Aerial crown-view tile of a tropical tree (Barro Colorado Island, Panama), acquired 20250616:
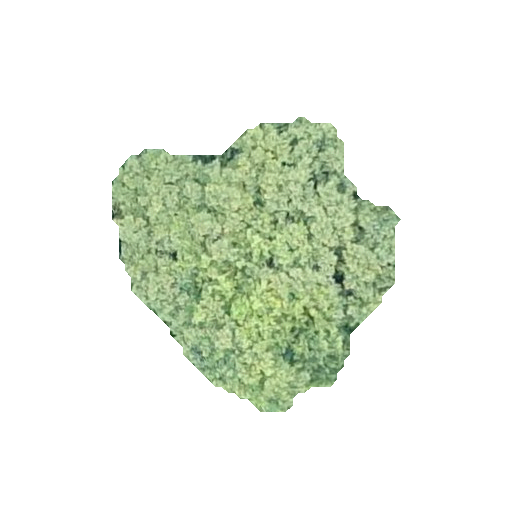
Species: Apeiba membranacea
GBIF accepted scientific name: Apeiba membranacea
Crown area: 82.221 m²